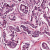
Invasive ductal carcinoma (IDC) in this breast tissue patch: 1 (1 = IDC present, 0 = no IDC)